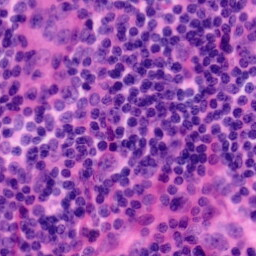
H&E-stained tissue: Tonsil